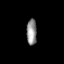
Tissue: prostate
Cell type: Myeloid cells
Senescence score: 0.8156
Nuclear area (px): 257
Mean DAPI intensity: 145.739